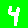
Digit: 4